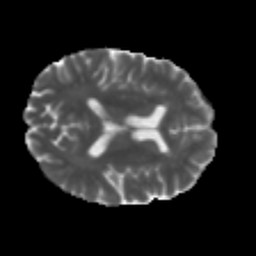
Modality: MD
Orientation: axial
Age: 48
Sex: male
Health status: healthy
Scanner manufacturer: philips
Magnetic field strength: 3 T
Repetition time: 10.61 s
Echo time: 0.07044 s